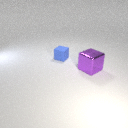
small blue rubber cube behind large purple metal cube